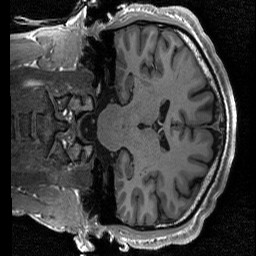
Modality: T1w
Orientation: coronal
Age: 19
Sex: male
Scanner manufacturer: siemens
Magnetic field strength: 3 T
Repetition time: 2.53 s
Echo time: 0.00219 s